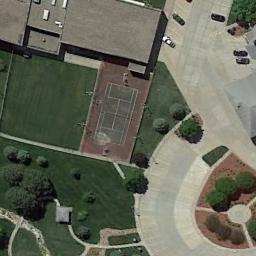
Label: tennis_court